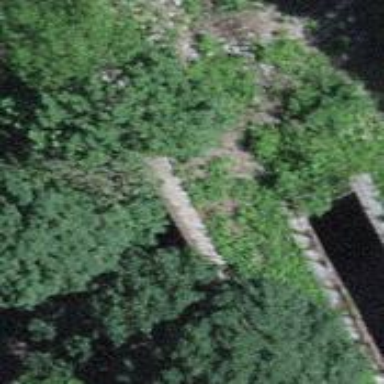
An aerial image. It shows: Disused railway bridge.